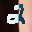
Label: 2